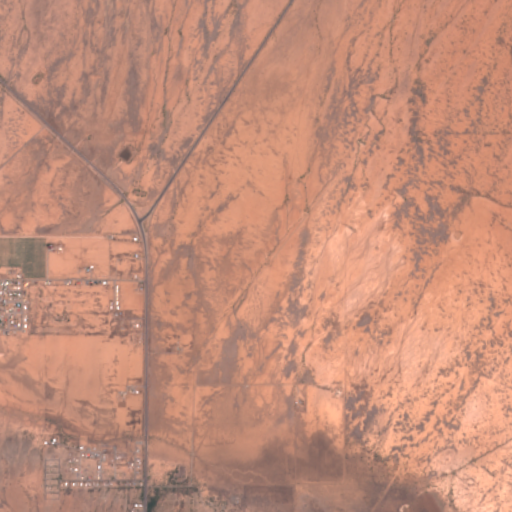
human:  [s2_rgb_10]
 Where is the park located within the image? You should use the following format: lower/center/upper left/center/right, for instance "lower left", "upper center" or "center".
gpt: The park is located in the lower left of the image.
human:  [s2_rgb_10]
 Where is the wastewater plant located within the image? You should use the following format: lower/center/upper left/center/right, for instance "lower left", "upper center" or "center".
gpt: The wastewater plant is located in the lower center of the image.
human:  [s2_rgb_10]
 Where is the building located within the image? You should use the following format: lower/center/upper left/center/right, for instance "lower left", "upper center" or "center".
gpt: The building is located in the lower center of the image.
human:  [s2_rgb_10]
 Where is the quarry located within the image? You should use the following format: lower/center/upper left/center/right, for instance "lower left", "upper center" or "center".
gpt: There is no quarry in the image.